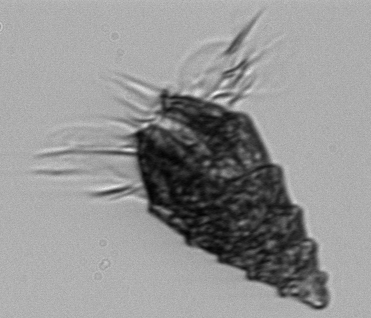
Label: Laboea_strobila